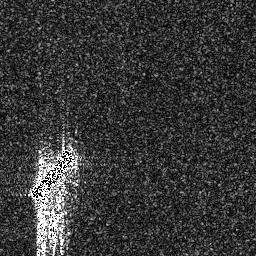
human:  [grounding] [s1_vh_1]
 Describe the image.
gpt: In the satellite image, there is  <ref>1 large ship </ref> <box>[[10, 56, 30, 78, 0]]</box> located at left.